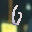
Label: 6